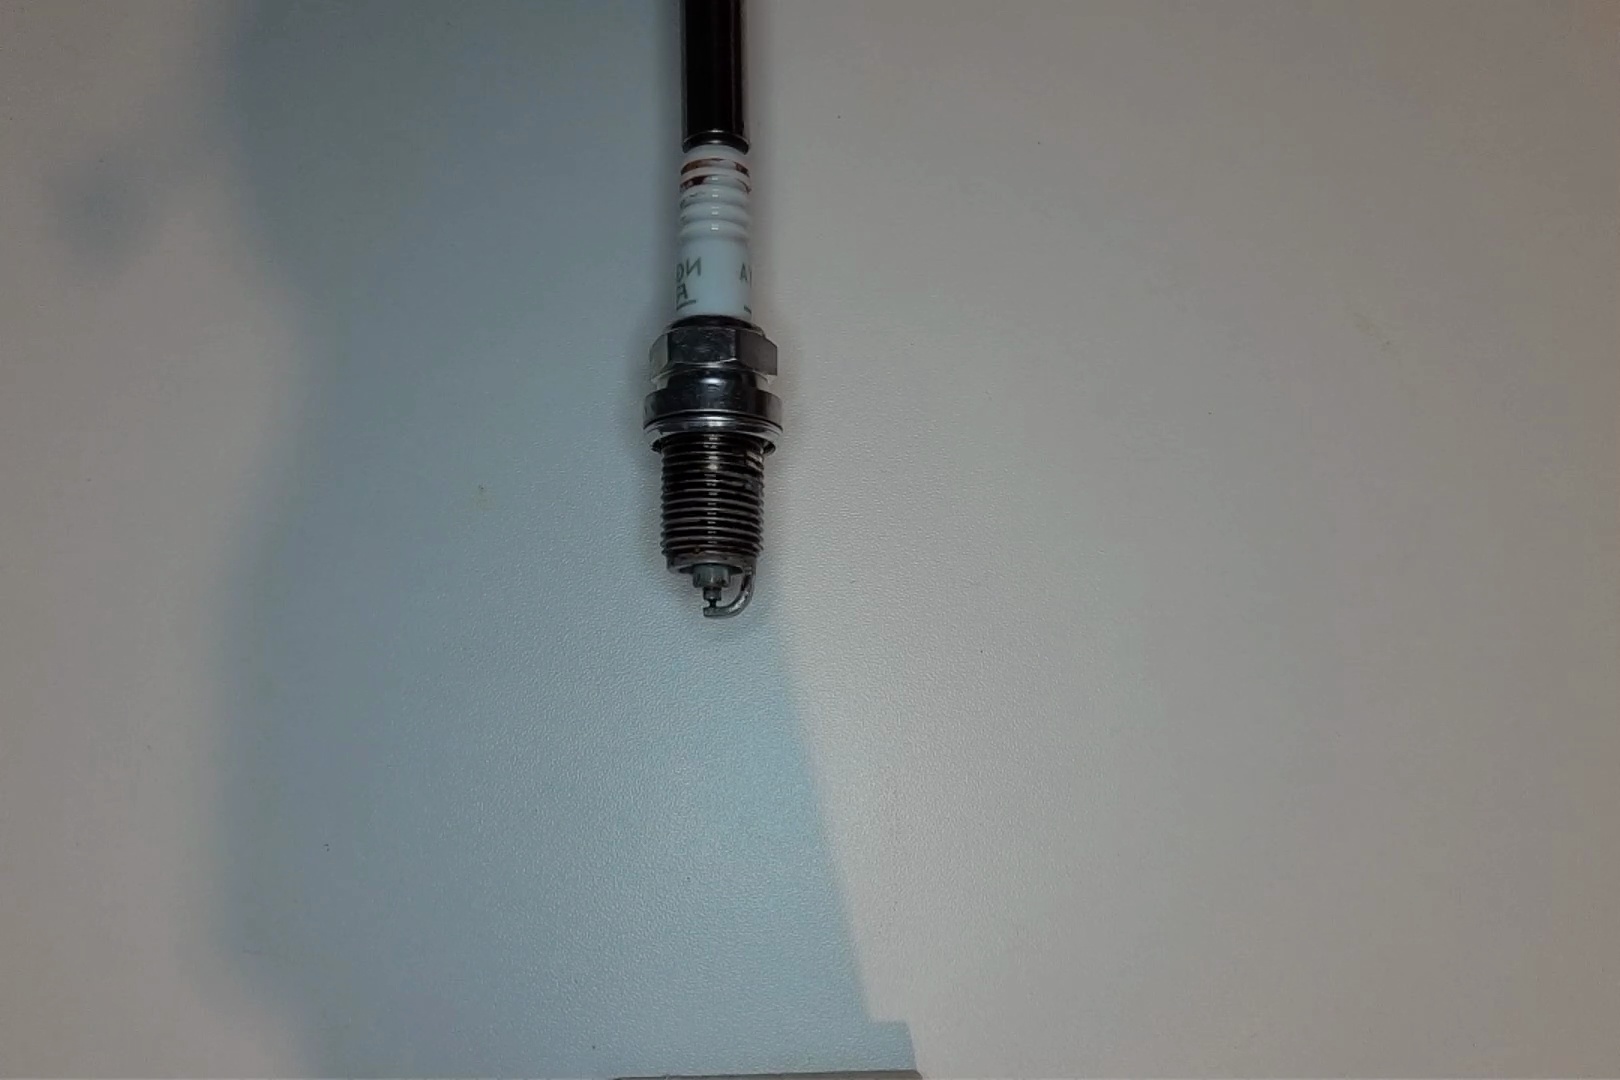
Label: anomaly